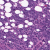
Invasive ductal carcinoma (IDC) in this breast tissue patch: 1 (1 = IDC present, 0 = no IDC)